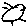
Label: sun